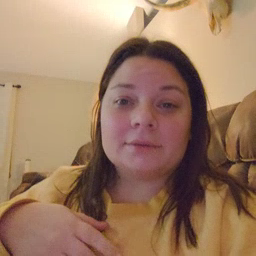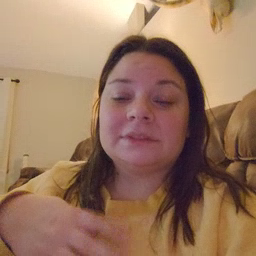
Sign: beside